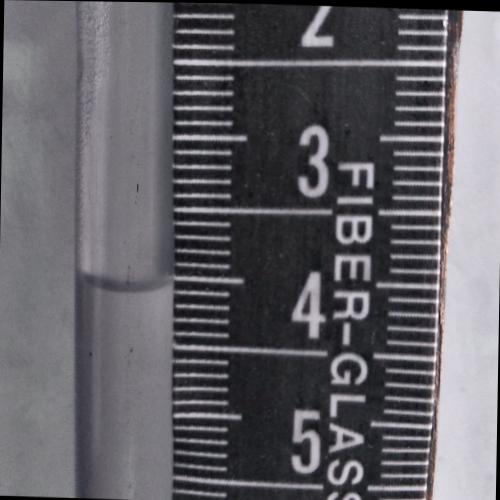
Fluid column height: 4.1 cm